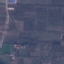
Land use / land cover: PermanentCrop